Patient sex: M
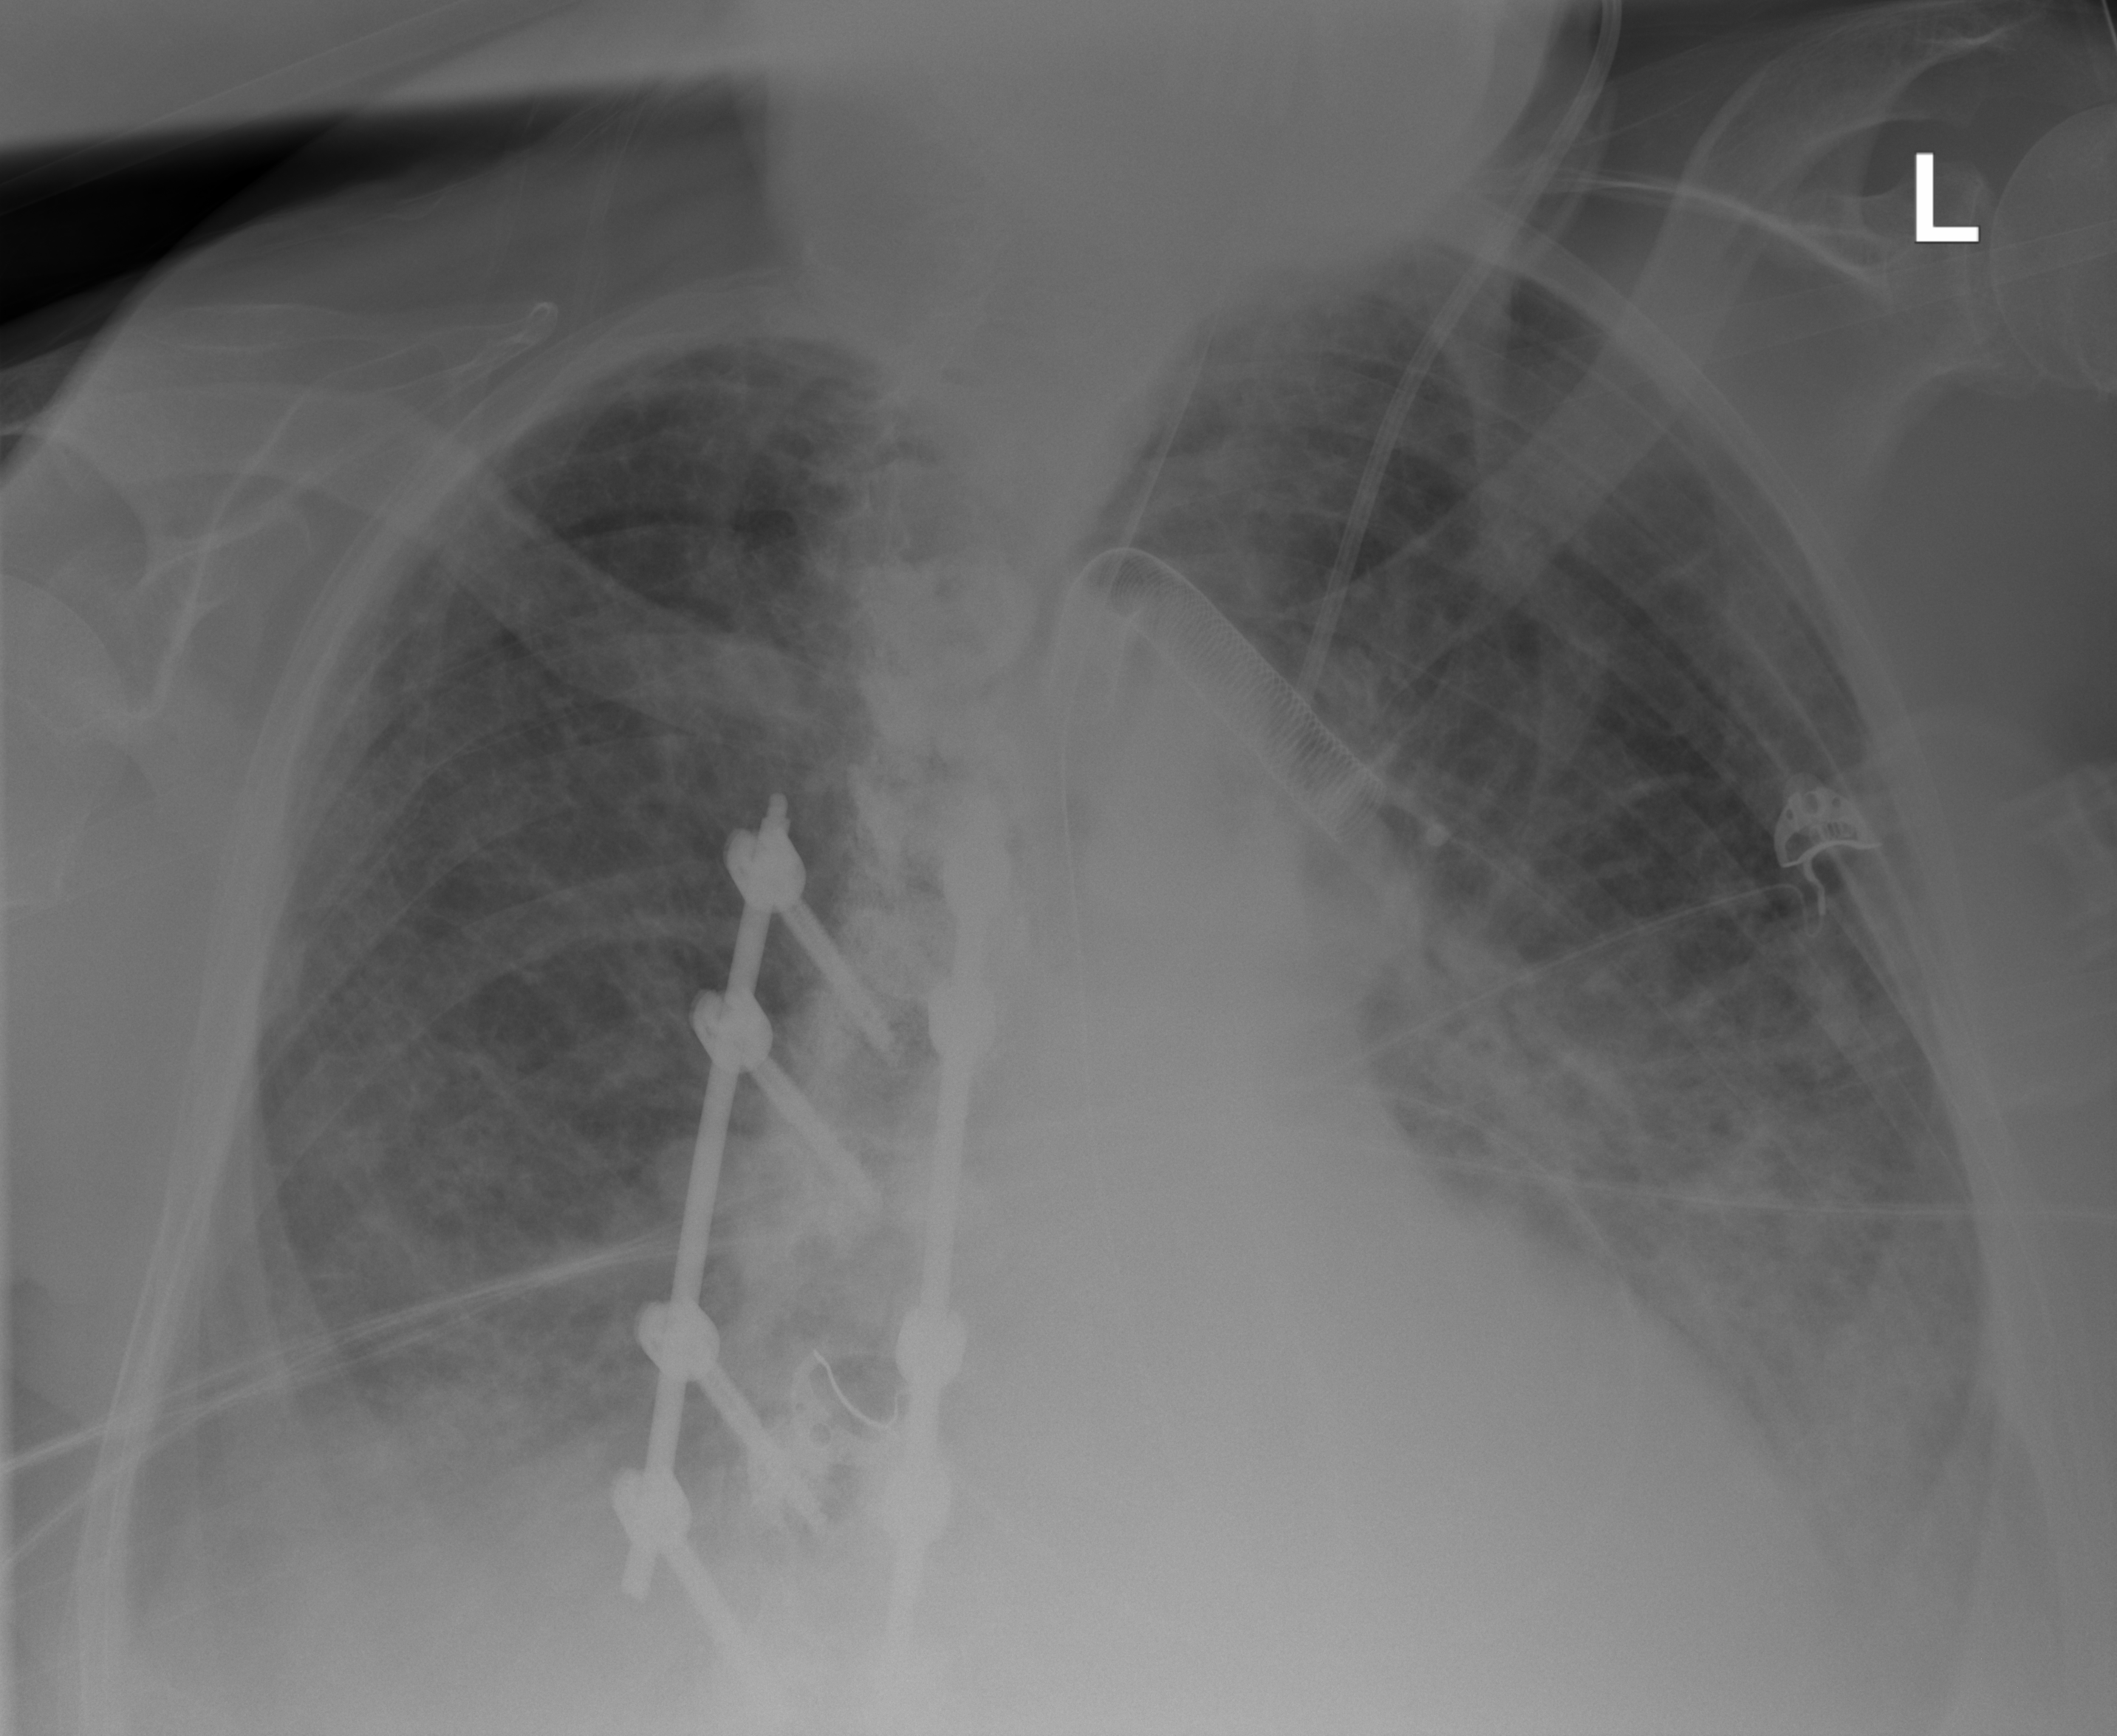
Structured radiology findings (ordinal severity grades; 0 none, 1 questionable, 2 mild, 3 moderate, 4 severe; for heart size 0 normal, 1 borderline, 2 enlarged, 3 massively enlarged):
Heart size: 2
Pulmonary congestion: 2
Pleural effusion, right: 3
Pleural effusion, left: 2
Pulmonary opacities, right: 2
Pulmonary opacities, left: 2
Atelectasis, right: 2
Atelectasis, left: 2